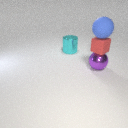
large purple metal sphere below small red rubber cube